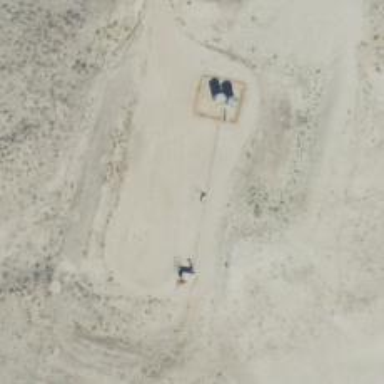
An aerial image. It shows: Petroleum well.